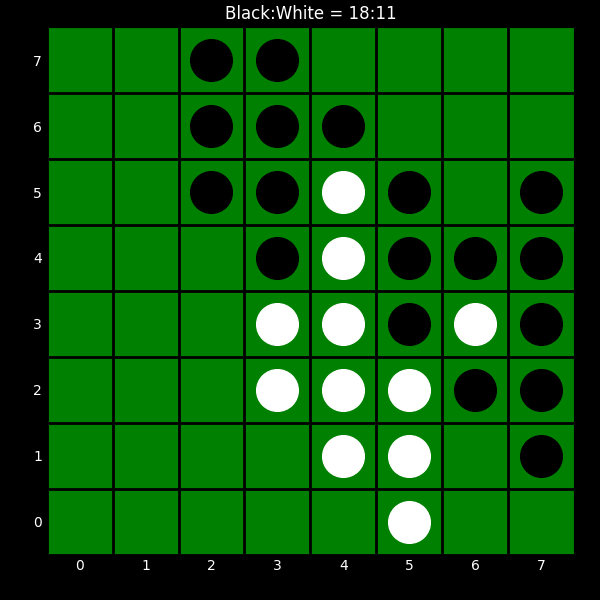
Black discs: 18
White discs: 11